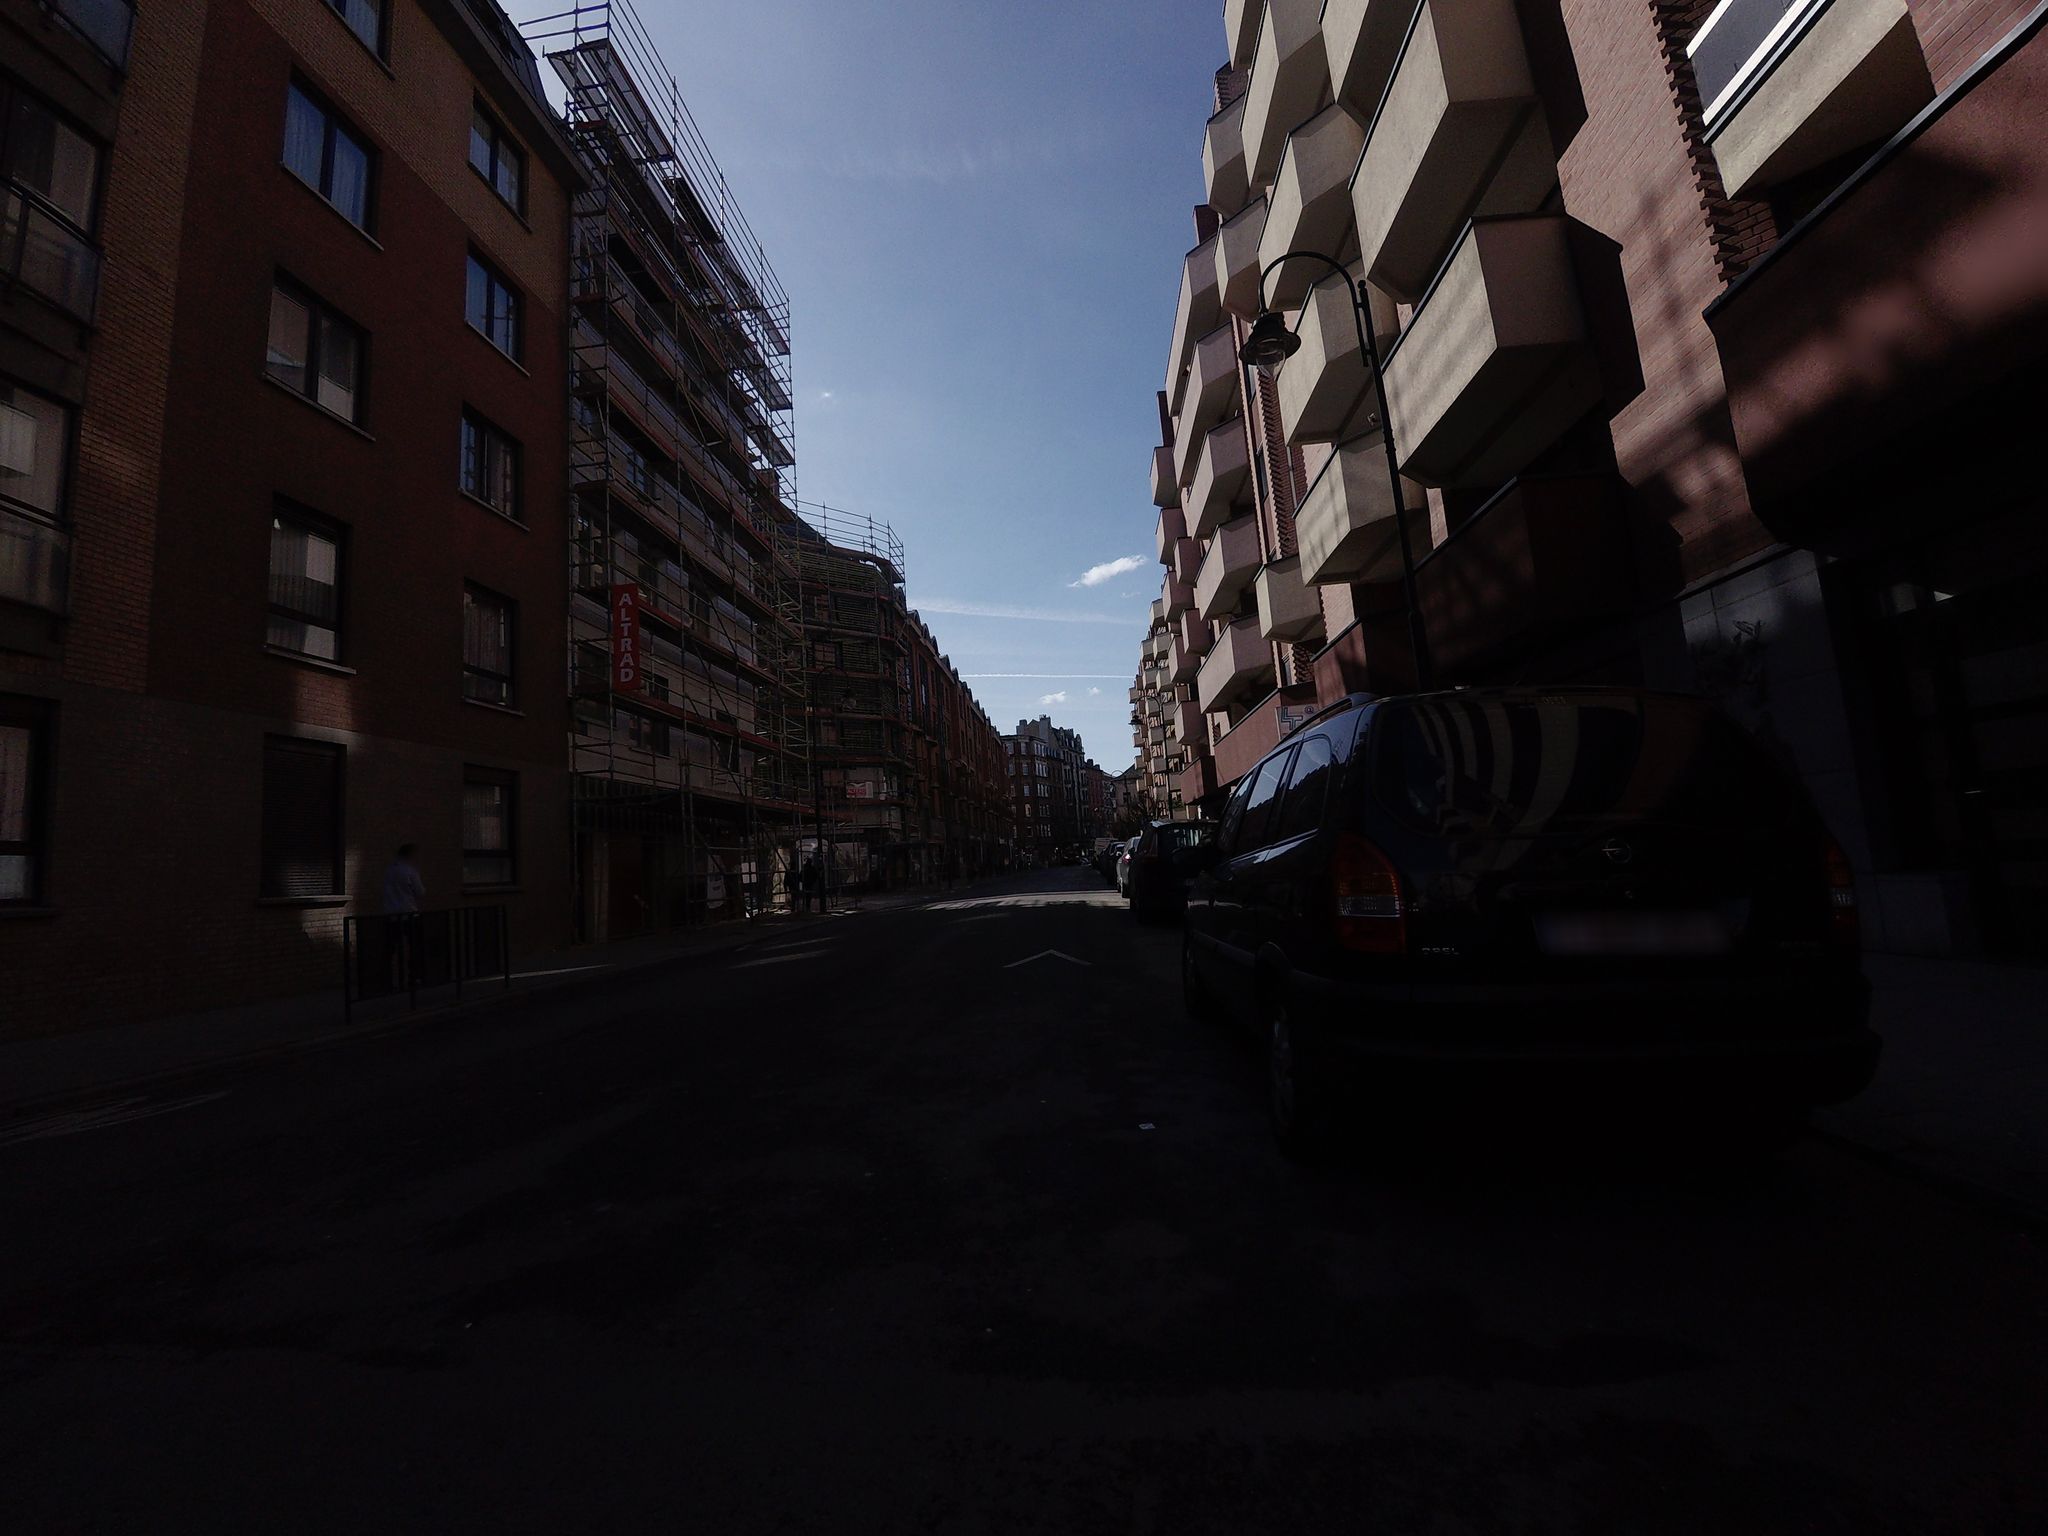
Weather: clear
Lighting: day
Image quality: good
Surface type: walking surface
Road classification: footway
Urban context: urban centre
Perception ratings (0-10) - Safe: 4.01, Lively: 8.9, Beautiful: 4.14, Boring: 2, Depressing: 5.07, Wealthy: 5.49